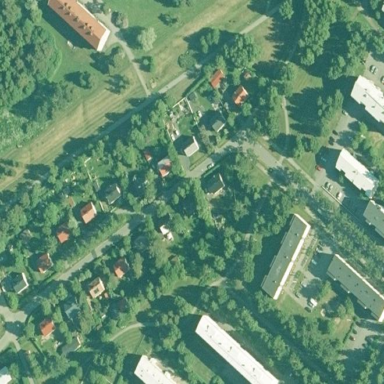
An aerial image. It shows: Park.